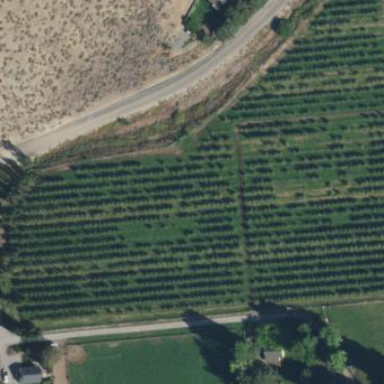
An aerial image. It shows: Orchard.